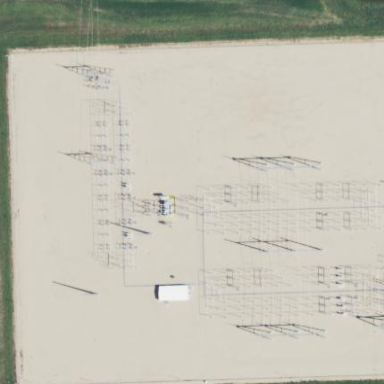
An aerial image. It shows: Transmission substation.